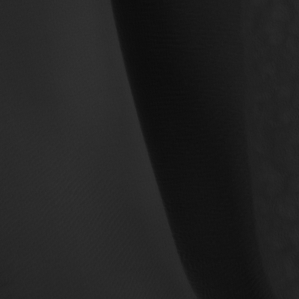
Label: non_frost